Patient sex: M
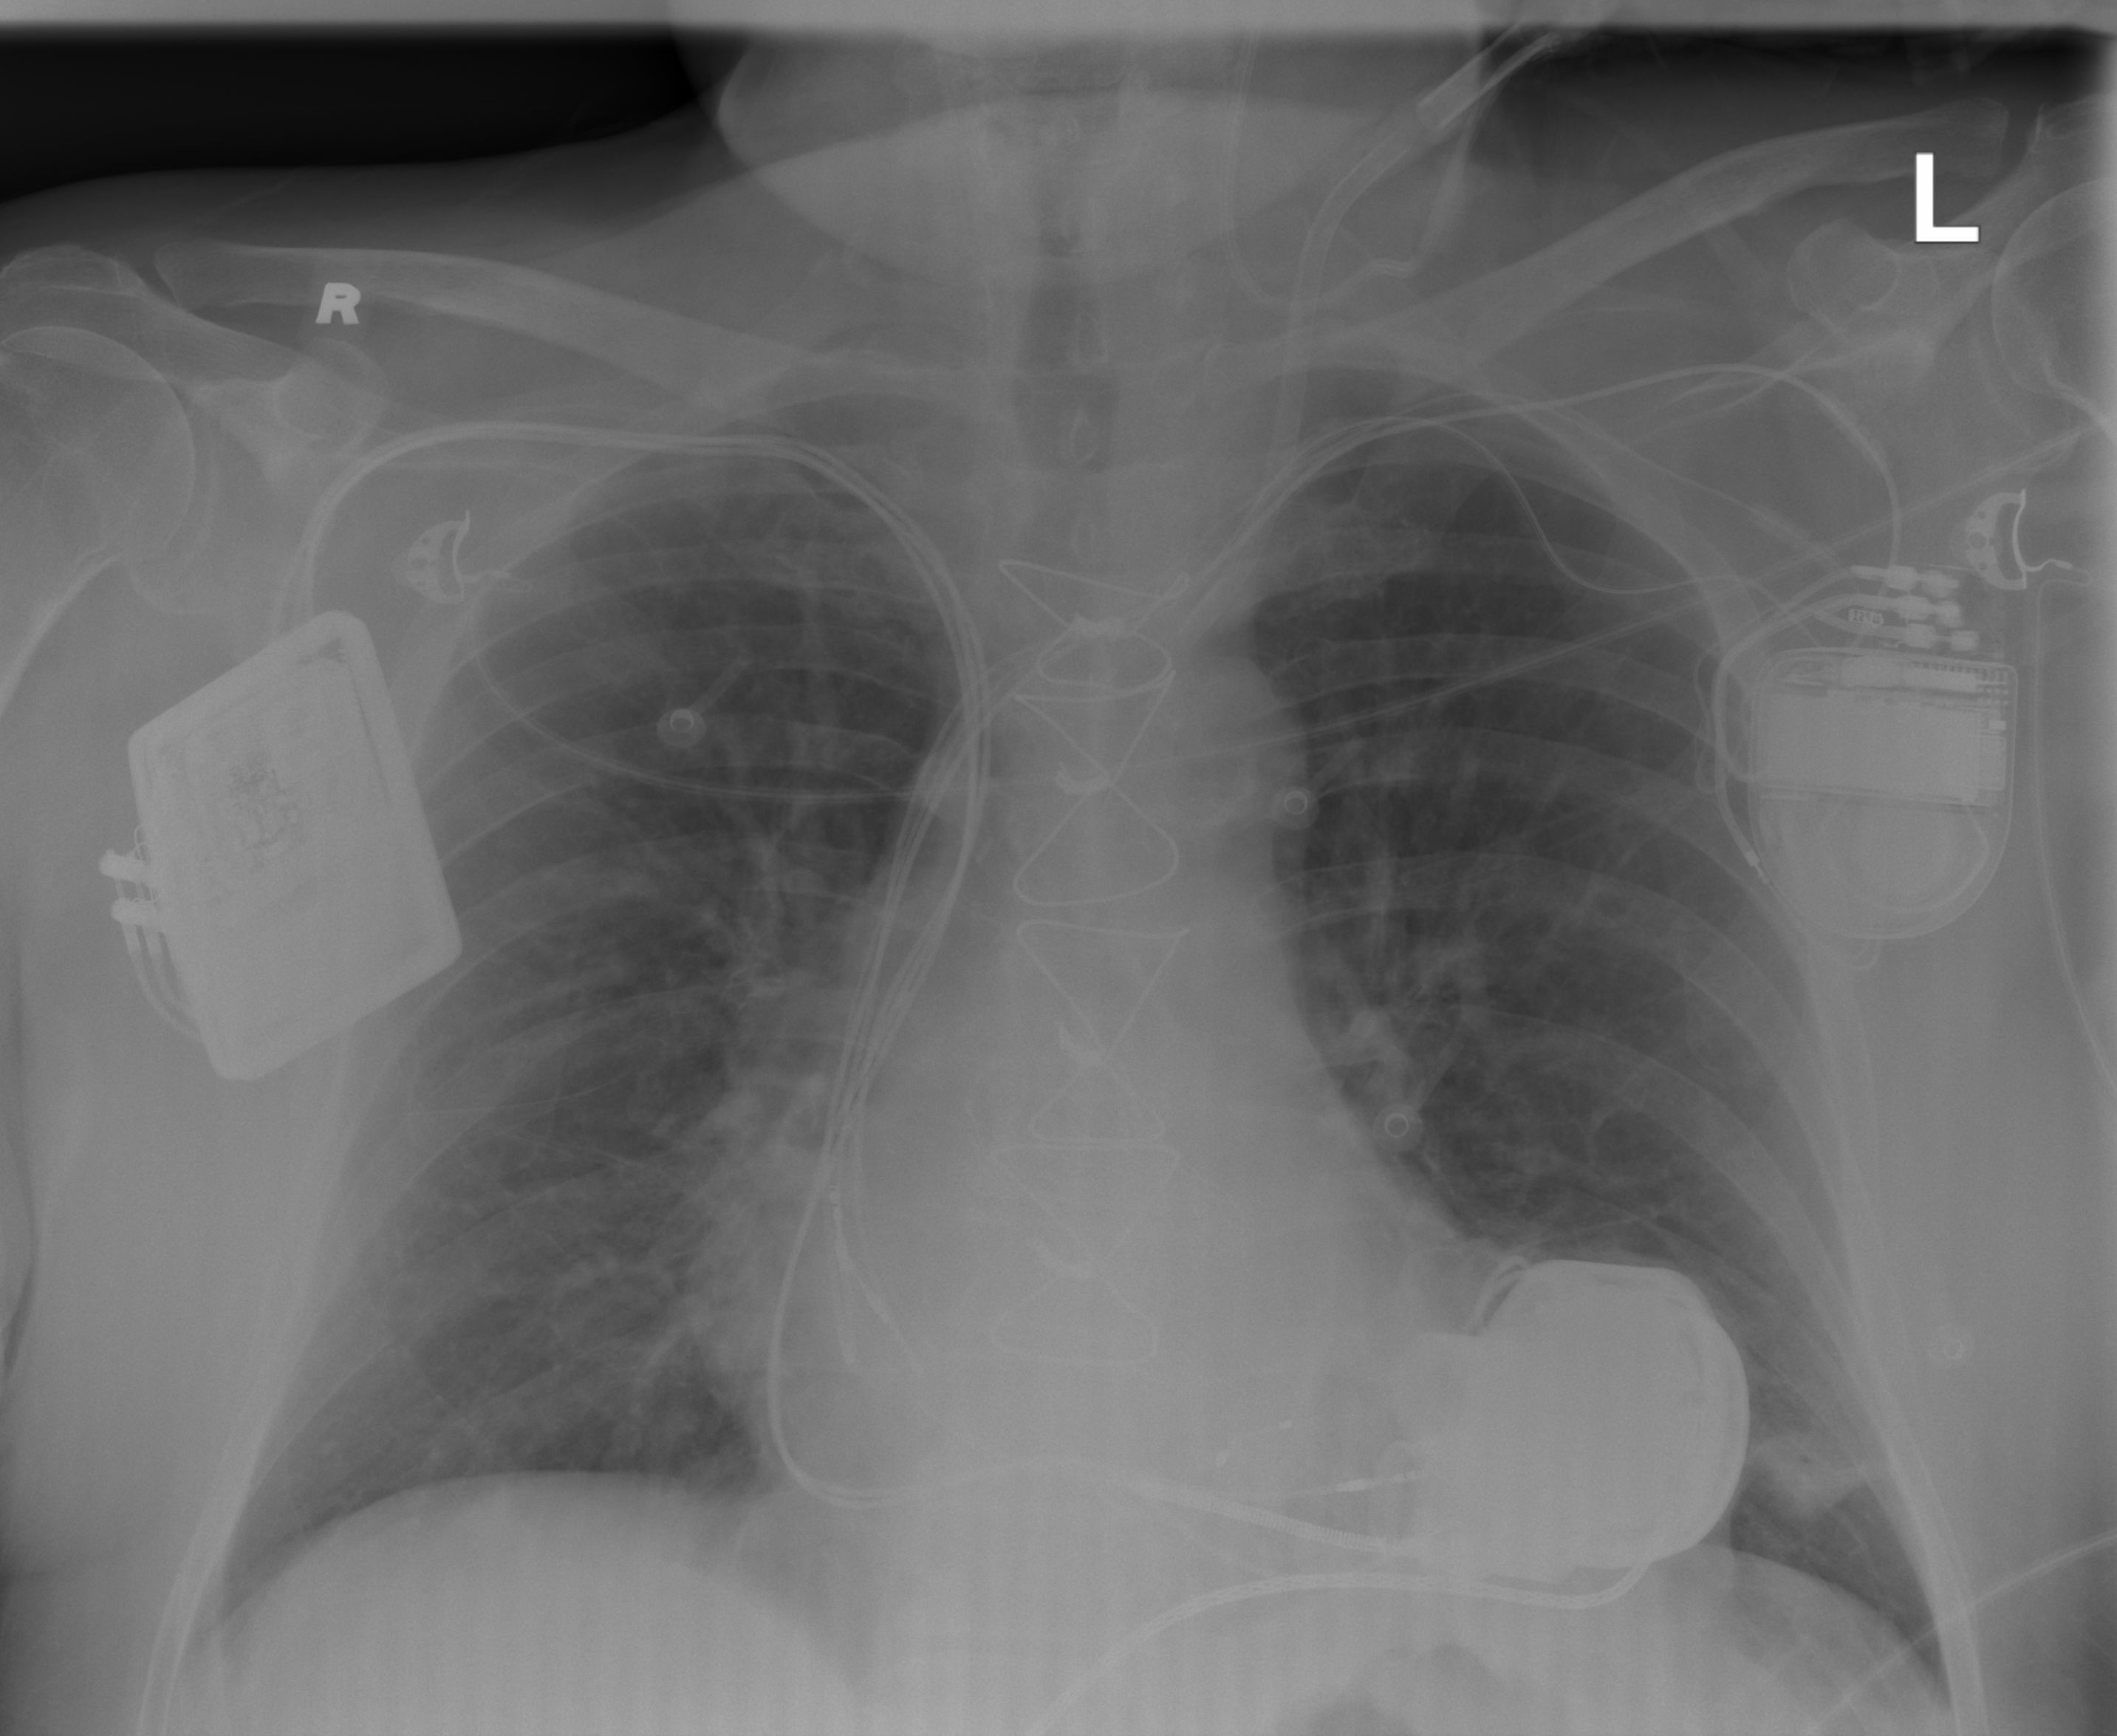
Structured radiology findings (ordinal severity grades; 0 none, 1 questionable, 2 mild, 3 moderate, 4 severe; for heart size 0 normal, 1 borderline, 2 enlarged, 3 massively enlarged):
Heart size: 0
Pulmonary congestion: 0
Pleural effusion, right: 0
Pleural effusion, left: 0
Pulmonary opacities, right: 0
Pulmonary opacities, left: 0
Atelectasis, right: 0
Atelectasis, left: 2